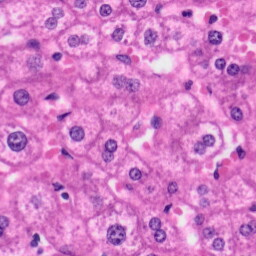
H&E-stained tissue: Liver